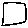
Label: square